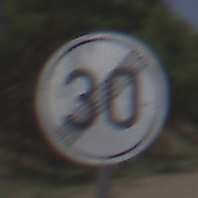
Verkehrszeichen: EndeGeschwindigkeit30
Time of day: Midday
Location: Outdoor (RoadRail)
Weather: Clear
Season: NotSpecified
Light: Natural